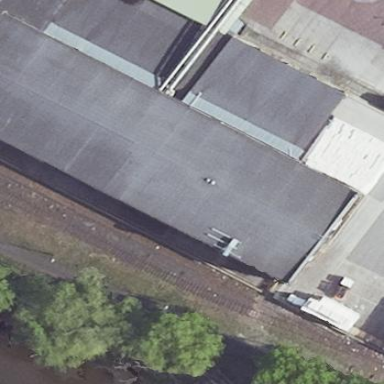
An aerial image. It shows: Industrial building.